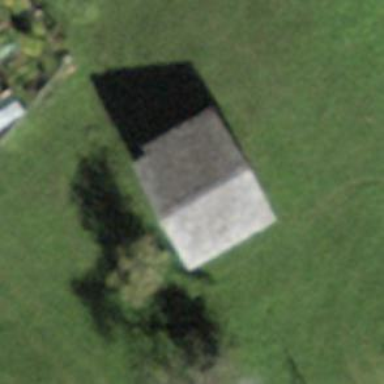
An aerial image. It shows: Rural barn.